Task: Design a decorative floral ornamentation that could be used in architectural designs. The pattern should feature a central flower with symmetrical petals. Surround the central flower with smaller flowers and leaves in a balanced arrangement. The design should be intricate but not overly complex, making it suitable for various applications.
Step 334:
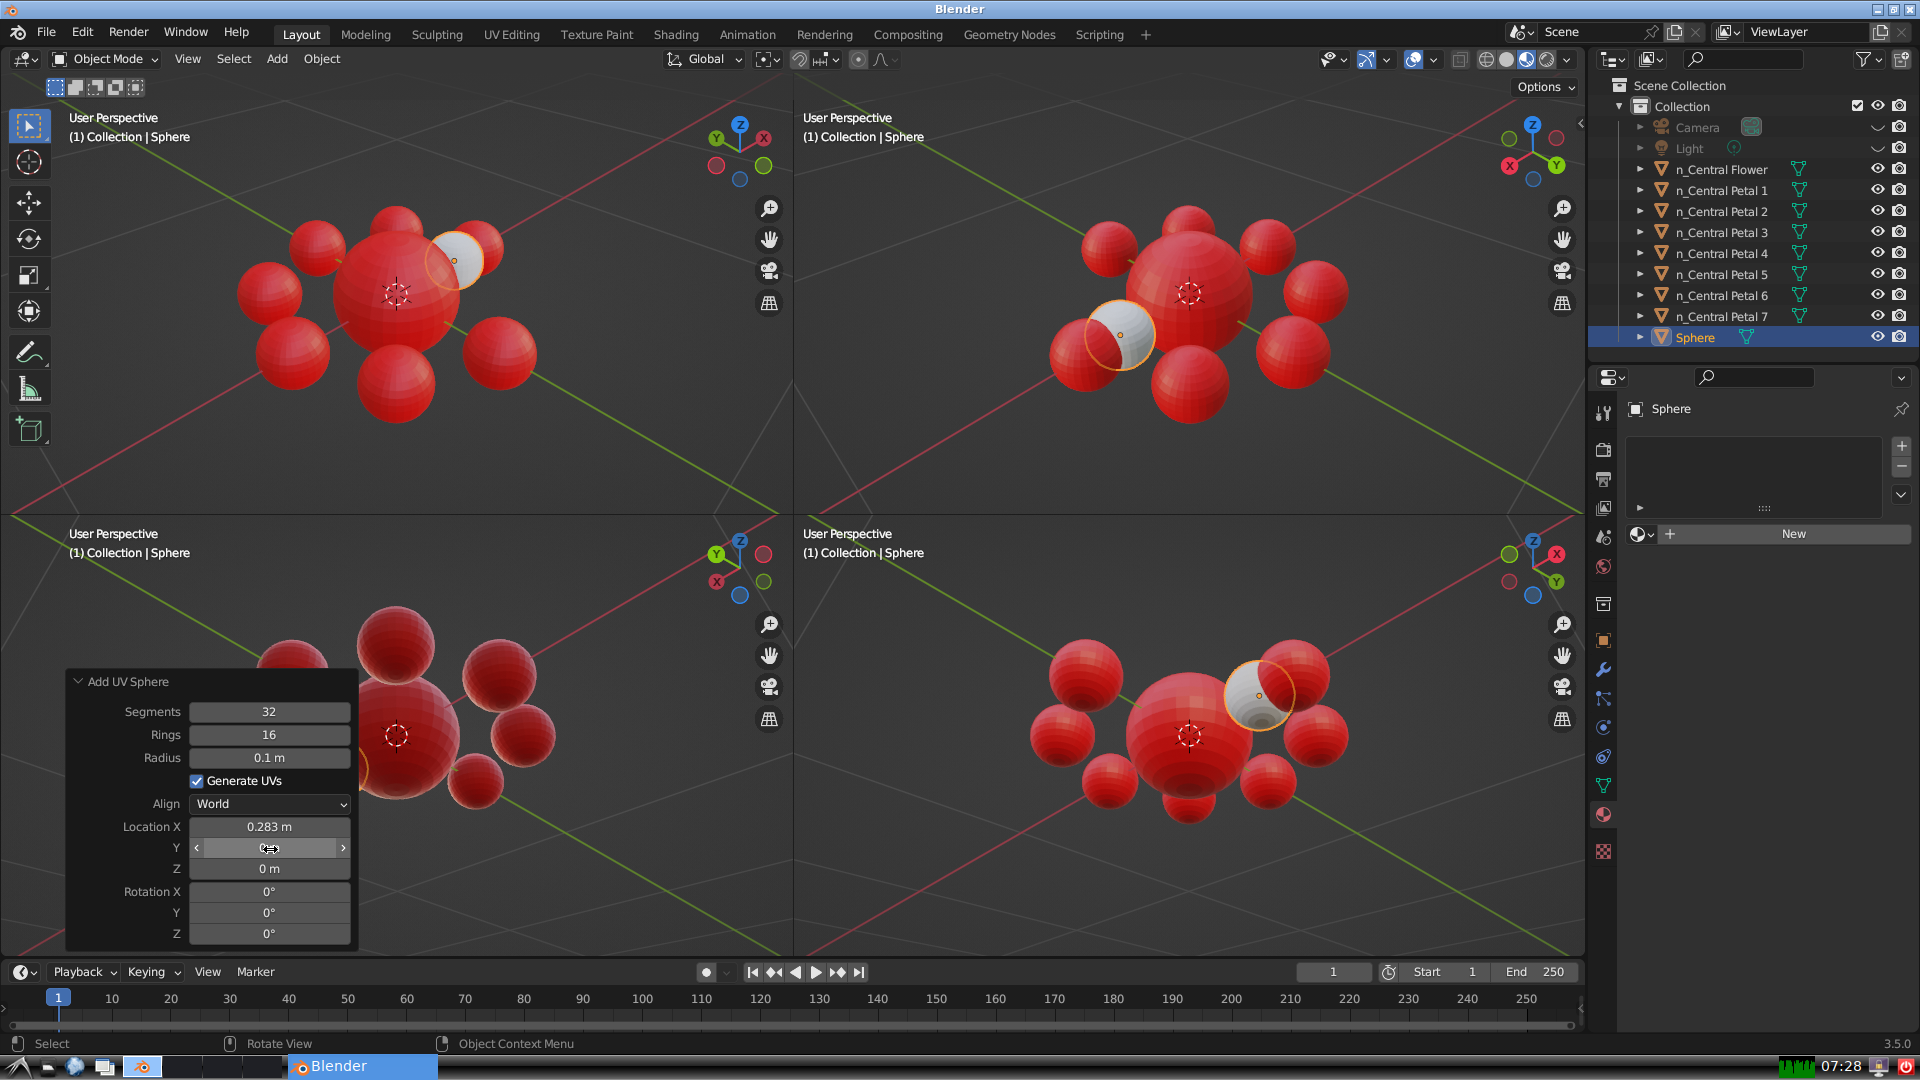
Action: click: no